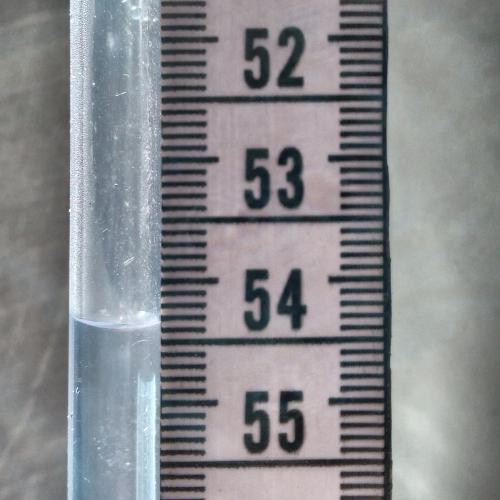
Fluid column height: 54.3 cm